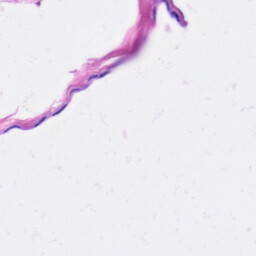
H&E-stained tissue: Heart